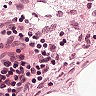
Metastatic tissue present: no